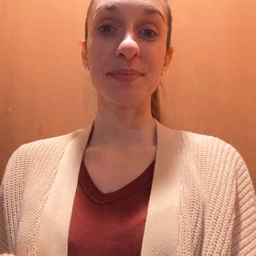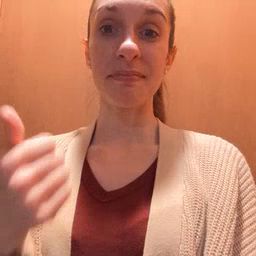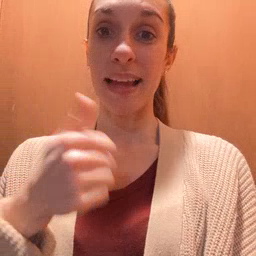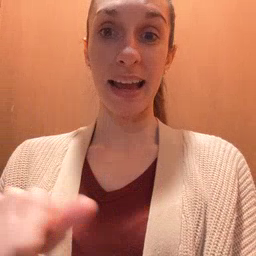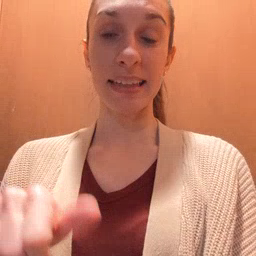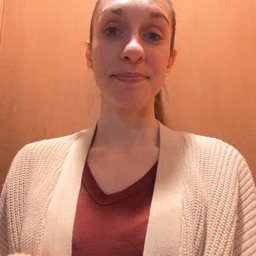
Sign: any